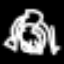
Label: frog